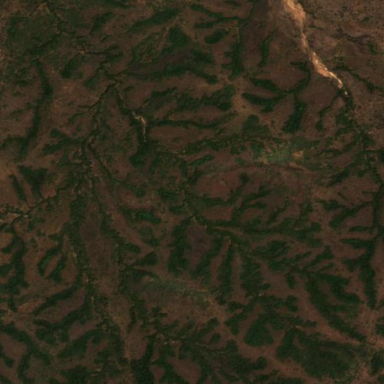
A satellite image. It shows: Forest area.